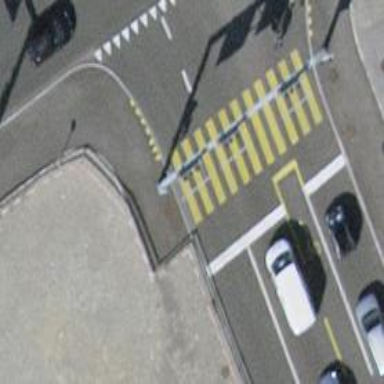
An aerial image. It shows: Crossing with traffic signals.